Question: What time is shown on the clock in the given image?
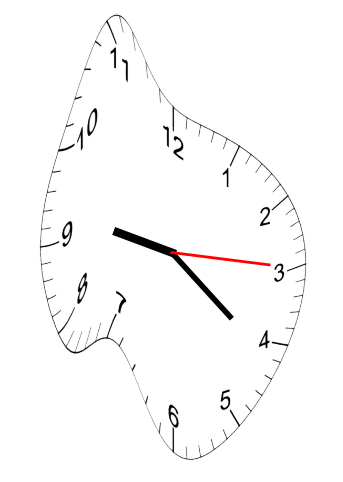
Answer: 09:21:15